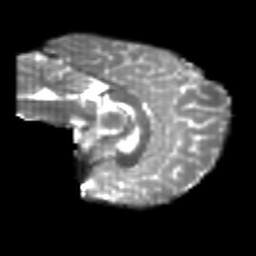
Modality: T2w
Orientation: sagittal
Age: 24
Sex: female
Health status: healthy
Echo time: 0.074 s